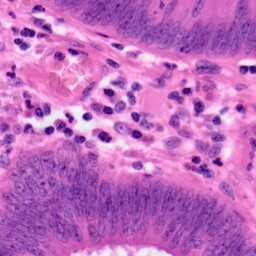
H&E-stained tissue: Colon